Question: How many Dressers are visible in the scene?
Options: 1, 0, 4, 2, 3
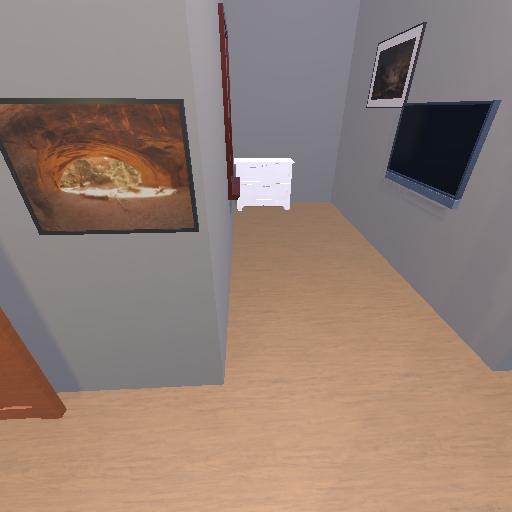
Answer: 1